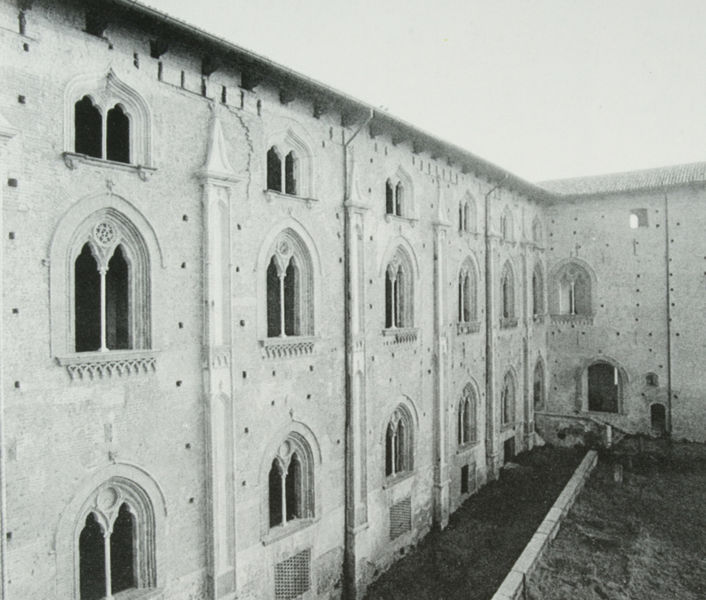
Titel: Der sogenannte 'Maschio'
Standort: Vigevano
Institution: Castello di Vigevano
Schlagwörter: himmel, weiß, sand, fenster, grau, hell, pfeiler, schwarz, säule, säulen, anlage, dach, gebäude, haus, schloss, ornament, alt, wand, architektur, stein, bild, erde, gitter, gotik, rund, garten, ecke, bogen, fassade, fassaden, italien, leer, risse, tag, hof, pilaster, rundbogen, windows, detail, ornamente, verzierung, anbau, foto, fotografie, photographie, bögen, eingang, hinterhof, innenhof, dreistöckig, hauswand, kloster, orient, orientalisch, palazzo, schwarz weiß, löcher, zwickel, kapitelle, photo, sims, arabisch, gesims, gefängnis, gotisch, rosette, spitzbogen, spitzbögen, mezzanin, rundbögen, building, beet, etagen, geschosse, dachkalle, reliefs, fotographie, stockwerke, aufnahme, rosetten, dachrinne, baustelle, romanisch, okulus, lisene, blendbogen, rundgang, bogenfenster, hog, aussenfassade, drei stockwerke, biforien, biforium, construction, medaillons, kollossalpilaster, eckbau, italienisch, ominous, wandpfeiler, eckansicht, überfangbogen, religion, maurisch, innehof, castell, flachbau, gitte, gefängniss, arkadenfenster, rostten, steinm, achteckfenster, curious, sitene, gibelturm, gibelbogen, black and white, invading